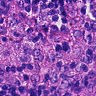
Metastatic tissue present: no